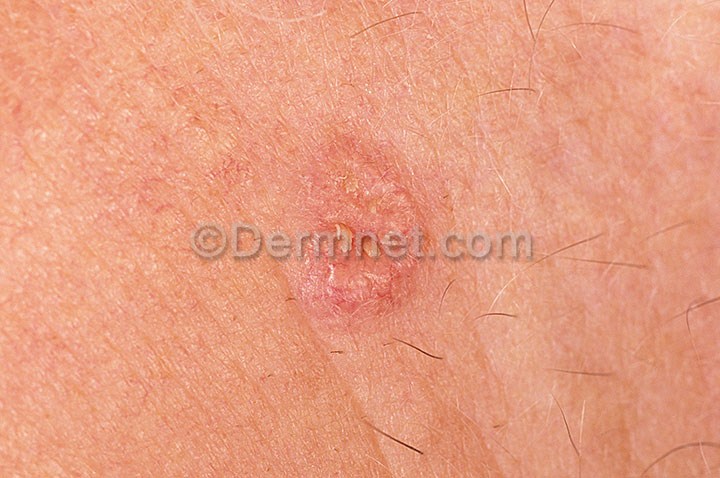
Disease: Seborrheic Keratoses and other Benign Tumors